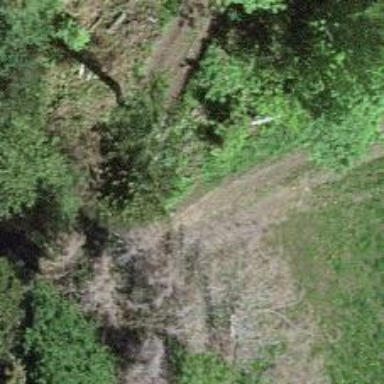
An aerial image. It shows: Unpaved track with grade 1 surface.